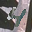
Label: 4